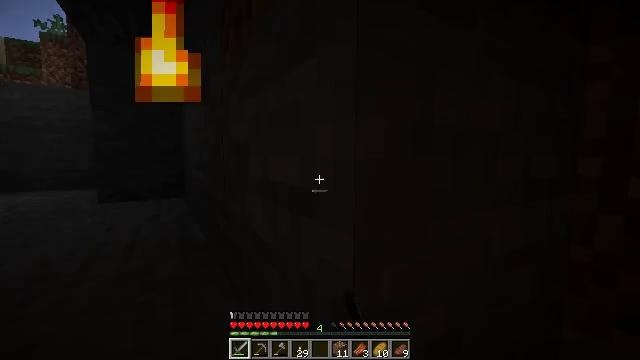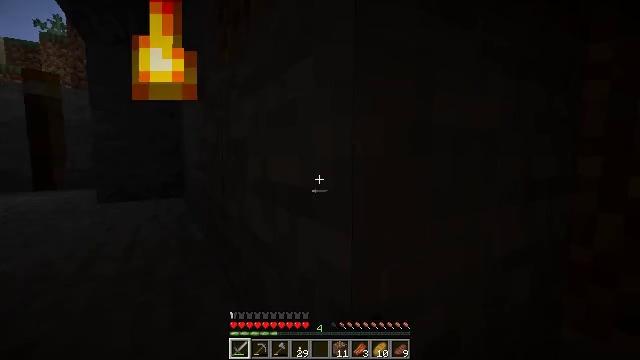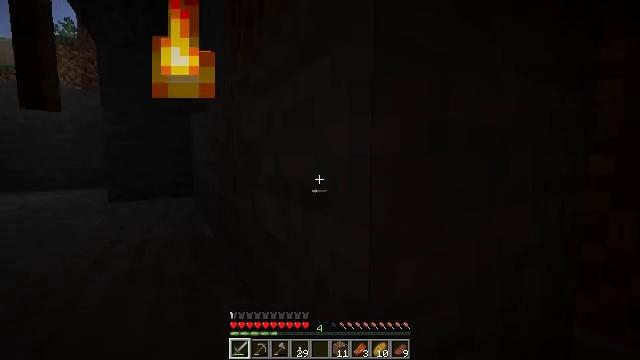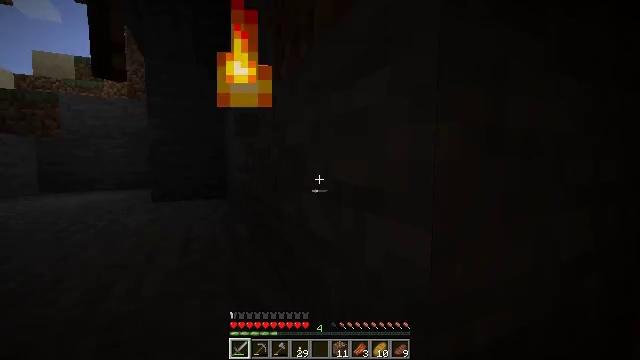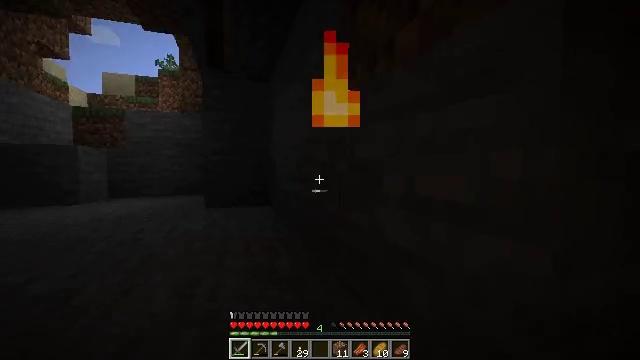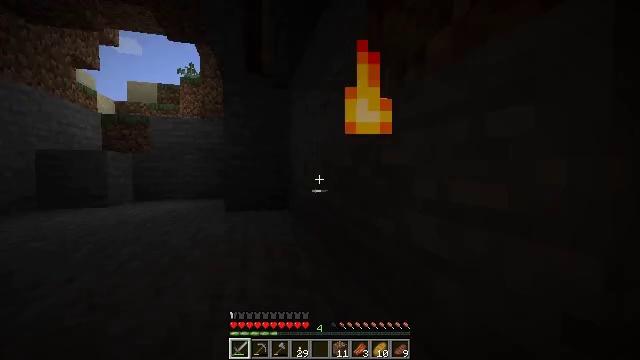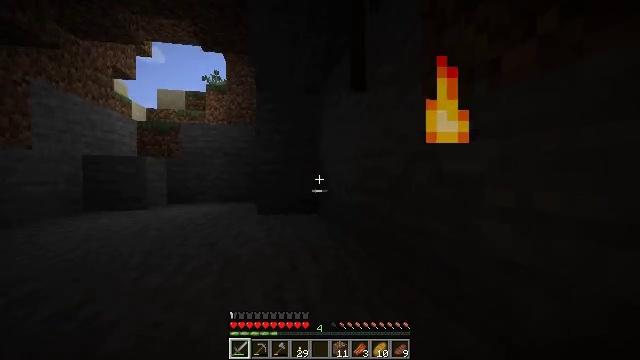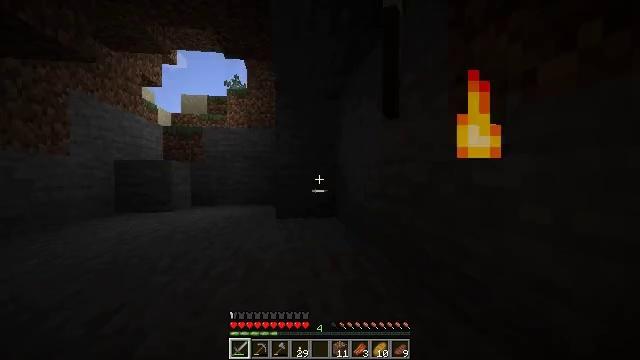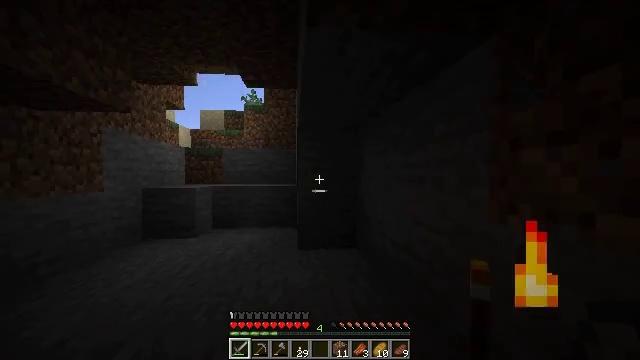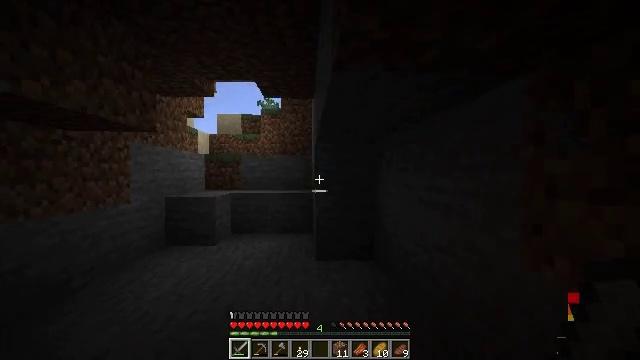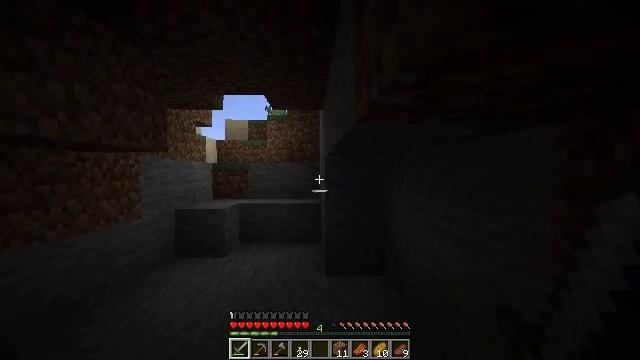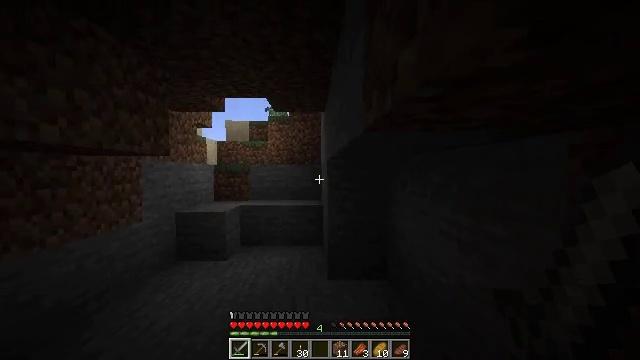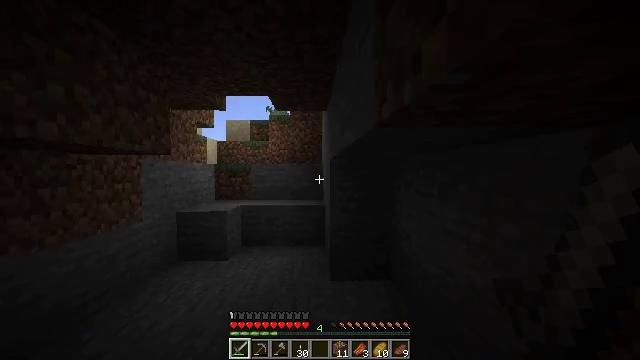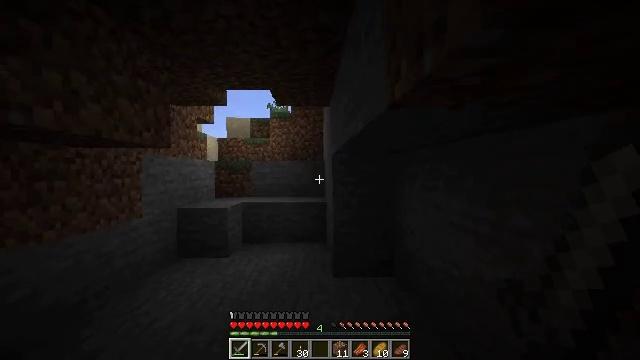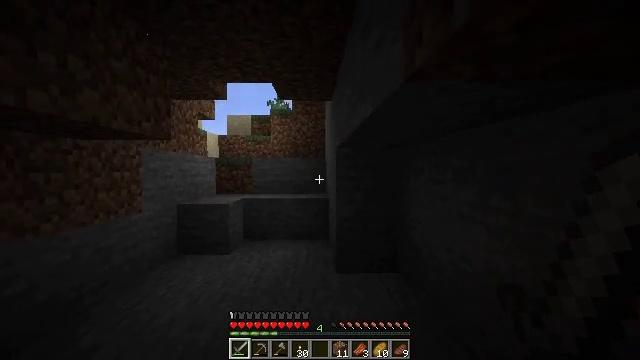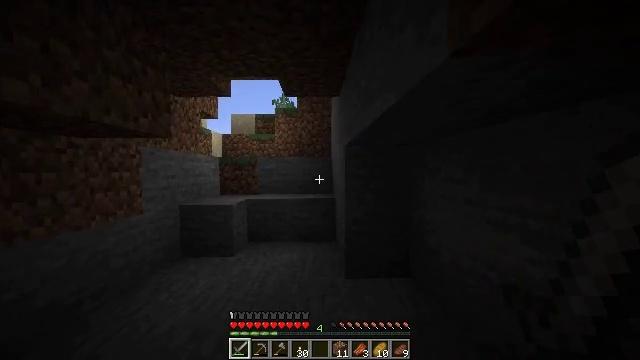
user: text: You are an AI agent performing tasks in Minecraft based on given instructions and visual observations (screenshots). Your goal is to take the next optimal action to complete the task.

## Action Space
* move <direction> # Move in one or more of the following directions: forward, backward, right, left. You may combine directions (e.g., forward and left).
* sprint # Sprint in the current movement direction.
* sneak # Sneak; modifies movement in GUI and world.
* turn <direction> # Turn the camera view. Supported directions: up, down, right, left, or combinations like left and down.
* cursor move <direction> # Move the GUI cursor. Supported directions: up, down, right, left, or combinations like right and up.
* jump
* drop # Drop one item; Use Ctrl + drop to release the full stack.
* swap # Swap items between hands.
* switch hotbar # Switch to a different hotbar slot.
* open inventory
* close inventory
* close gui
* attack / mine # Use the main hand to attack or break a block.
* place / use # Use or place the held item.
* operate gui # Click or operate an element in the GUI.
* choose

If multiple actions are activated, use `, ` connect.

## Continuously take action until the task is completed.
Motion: motion action
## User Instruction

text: Break the white bed to relocate it.
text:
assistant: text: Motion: no_op
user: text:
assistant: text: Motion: move left, turn left
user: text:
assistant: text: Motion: move left, turn left
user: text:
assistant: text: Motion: move left, turn left and up
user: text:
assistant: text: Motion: move forward and move left, turn left
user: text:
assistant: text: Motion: move forward and move left, turn left
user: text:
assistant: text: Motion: move forward and move left, turn left, jump
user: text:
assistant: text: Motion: move forward, turn left, jump
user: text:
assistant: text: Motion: move forward, turn left, jump
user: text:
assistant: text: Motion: move forward, turn left, jump
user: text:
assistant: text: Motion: move forward
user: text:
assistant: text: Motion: move forward
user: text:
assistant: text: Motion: move forward
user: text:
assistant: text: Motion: move forward
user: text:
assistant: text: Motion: move forward
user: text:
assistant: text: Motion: move forward, turn left
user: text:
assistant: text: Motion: move forward, turn left
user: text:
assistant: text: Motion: move forward, turn left
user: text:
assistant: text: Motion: move forward
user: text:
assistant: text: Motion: move forward
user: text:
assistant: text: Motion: move forward
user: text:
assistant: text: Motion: move forward, sprint, turn left
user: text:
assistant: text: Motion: move forward, sprint
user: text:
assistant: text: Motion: move forward, sprint
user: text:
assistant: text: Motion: move forward, sprint
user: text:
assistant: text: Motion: move forward, sprint
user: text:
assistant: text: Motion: move forward, sprint
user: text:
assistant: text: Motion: move forward, sprint
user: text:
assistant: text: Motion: move forward, sprint
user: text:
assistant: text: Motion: move forward, sprint